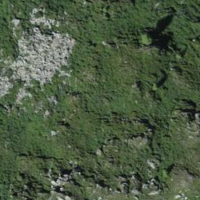
EUNIS habitat code: 26
Species observed at this site:
Montifringilla nivalis